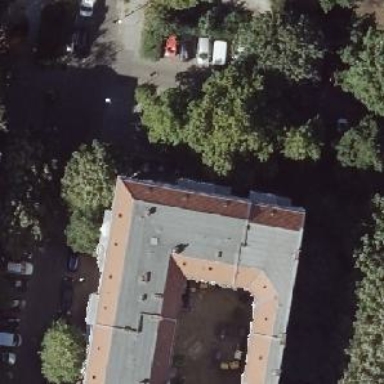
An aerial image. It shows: Restaurant.